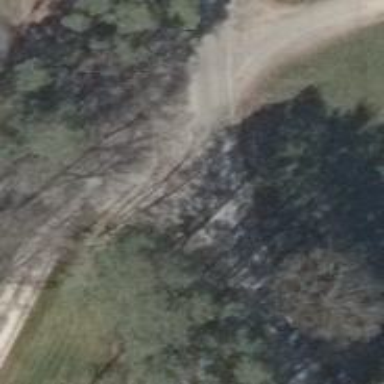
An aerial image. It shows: Unclassified road with asphalt surface.